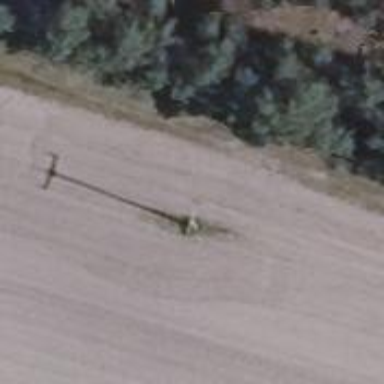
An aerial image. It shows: Power pole.